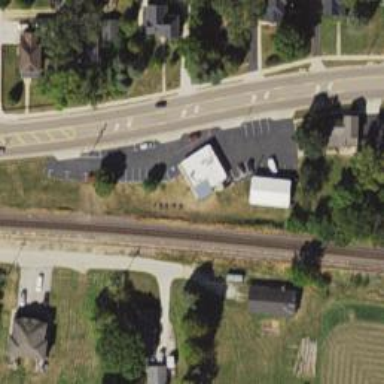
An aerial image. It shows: Rail spur service.